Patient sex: F
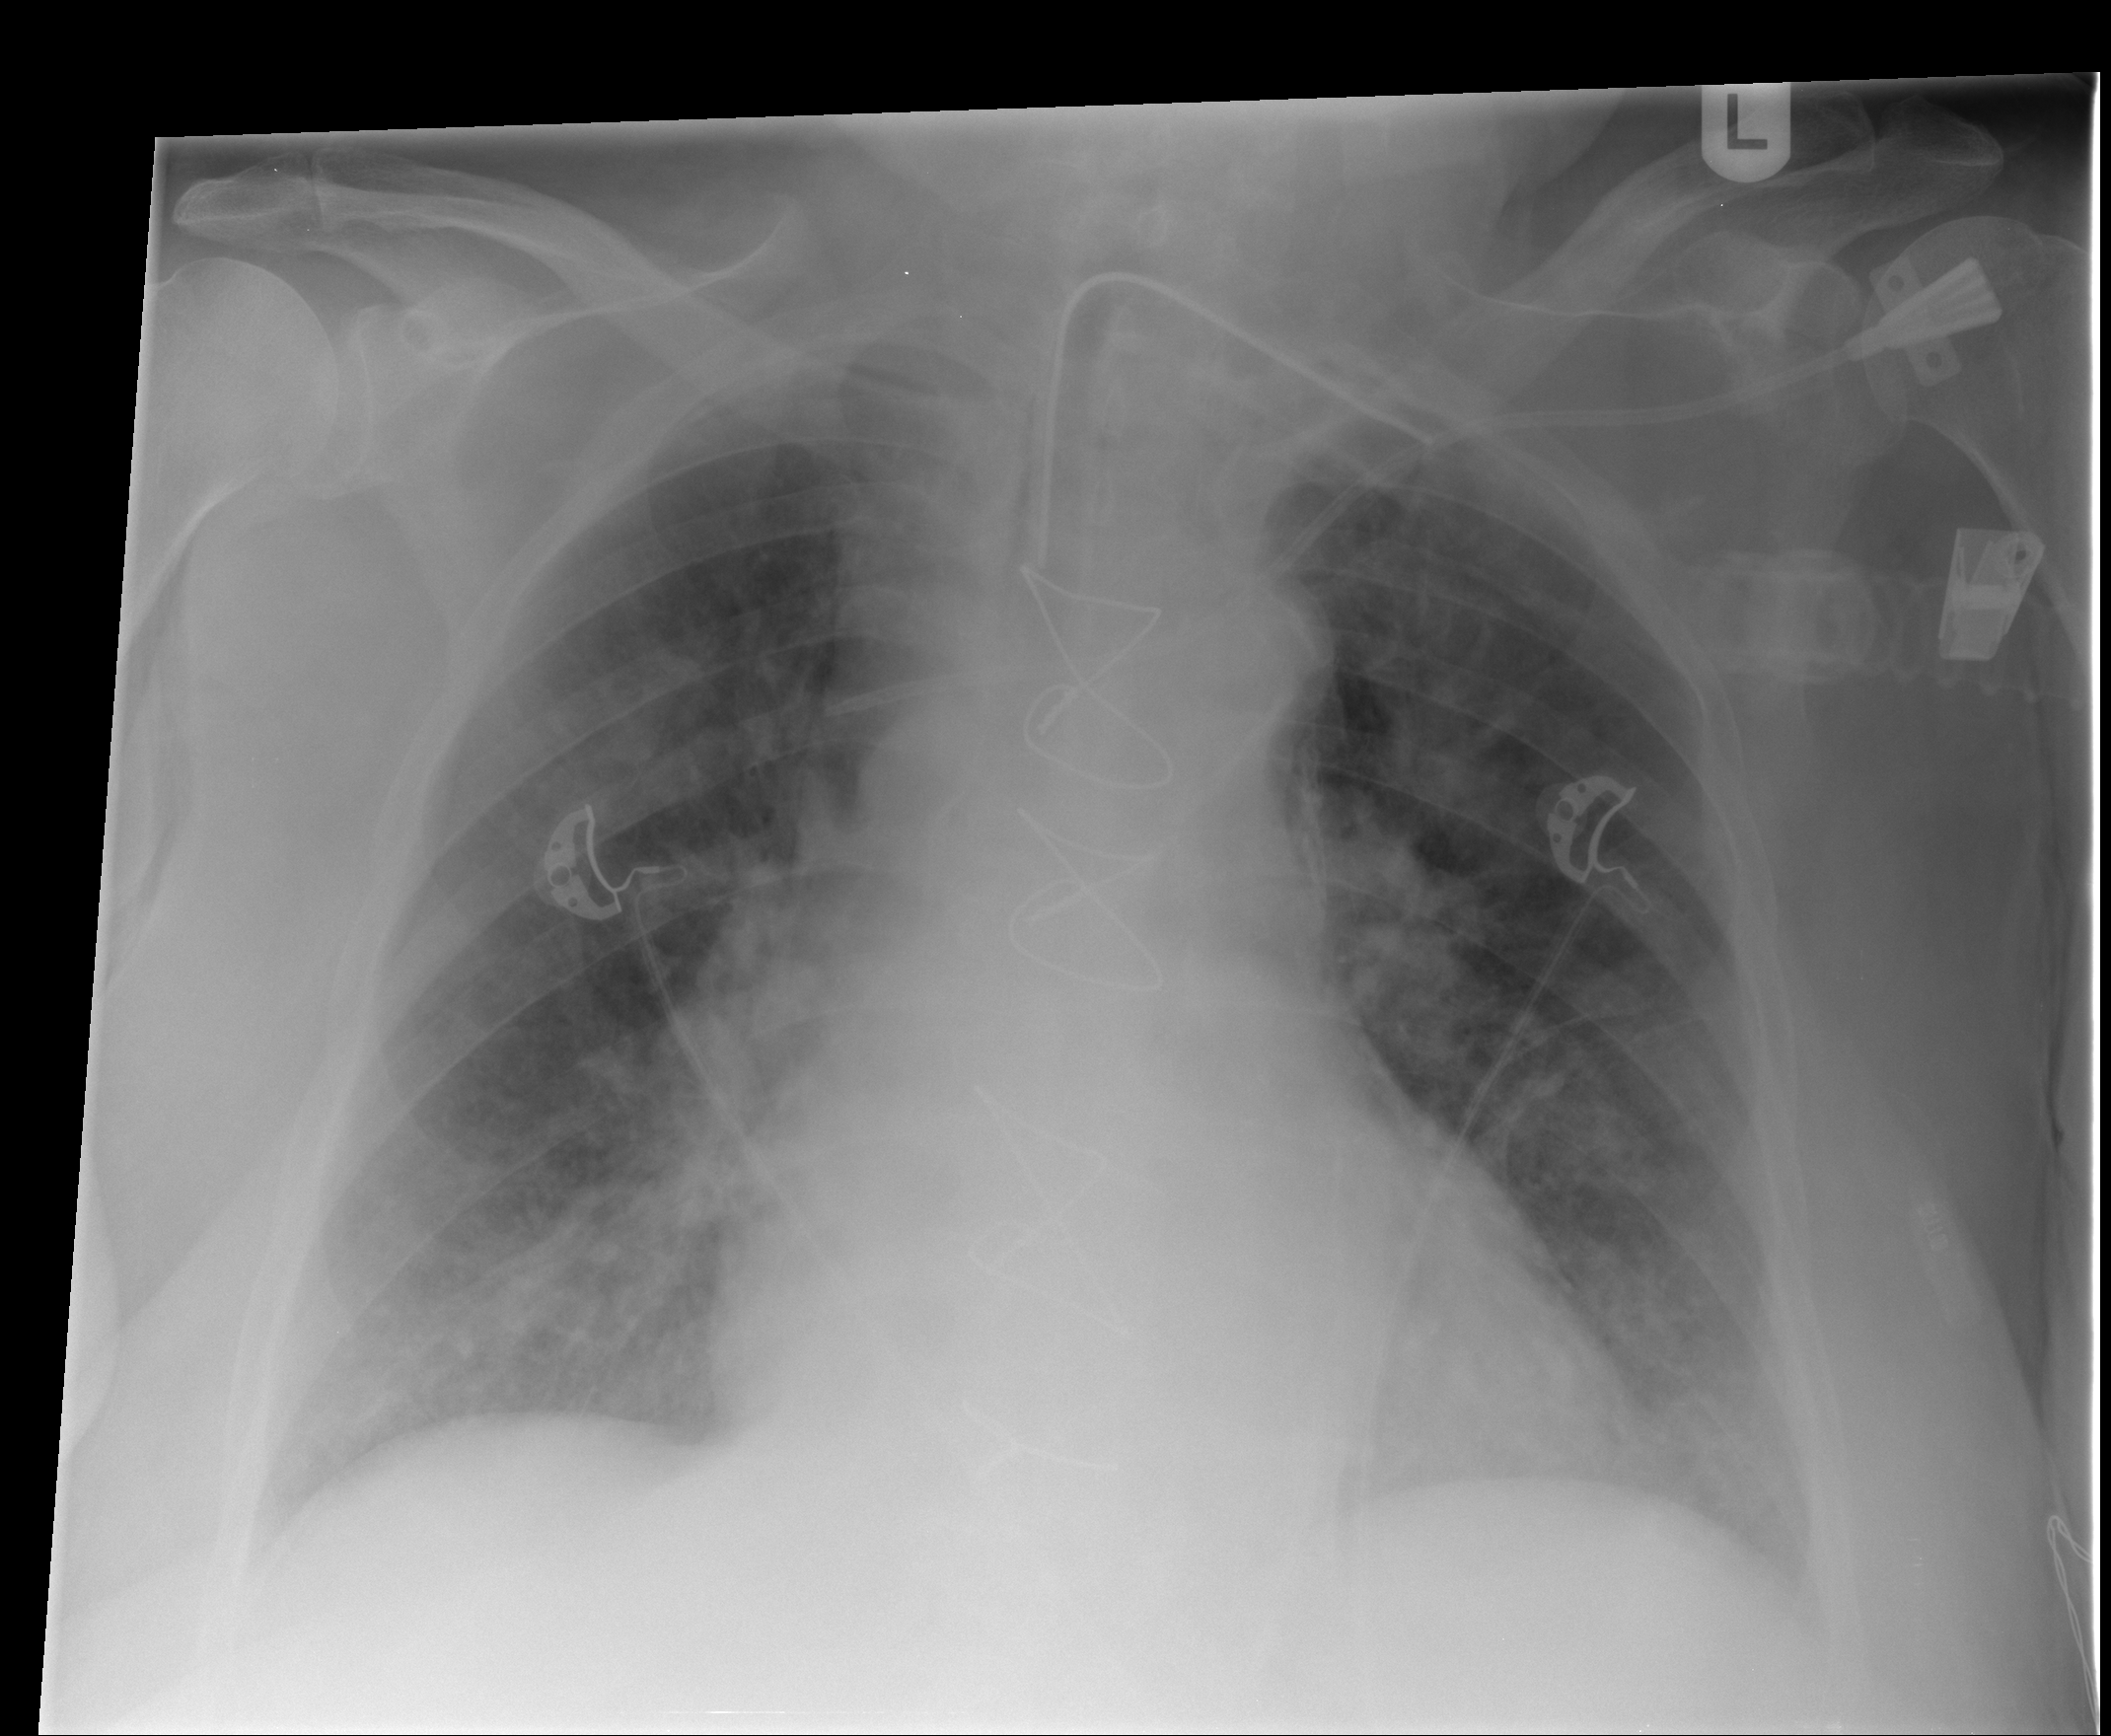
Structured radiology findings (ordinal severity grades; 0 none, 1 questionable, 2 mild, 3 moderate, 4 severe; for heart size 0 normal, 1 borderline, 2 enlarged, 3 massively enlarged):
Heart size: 0
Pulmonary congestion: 0
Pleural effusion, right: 1
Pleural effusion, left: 1
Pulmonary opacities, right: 0
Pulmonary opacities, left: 0
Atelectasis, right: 1
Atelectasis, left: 1